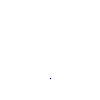
Particle: proton